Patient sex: M
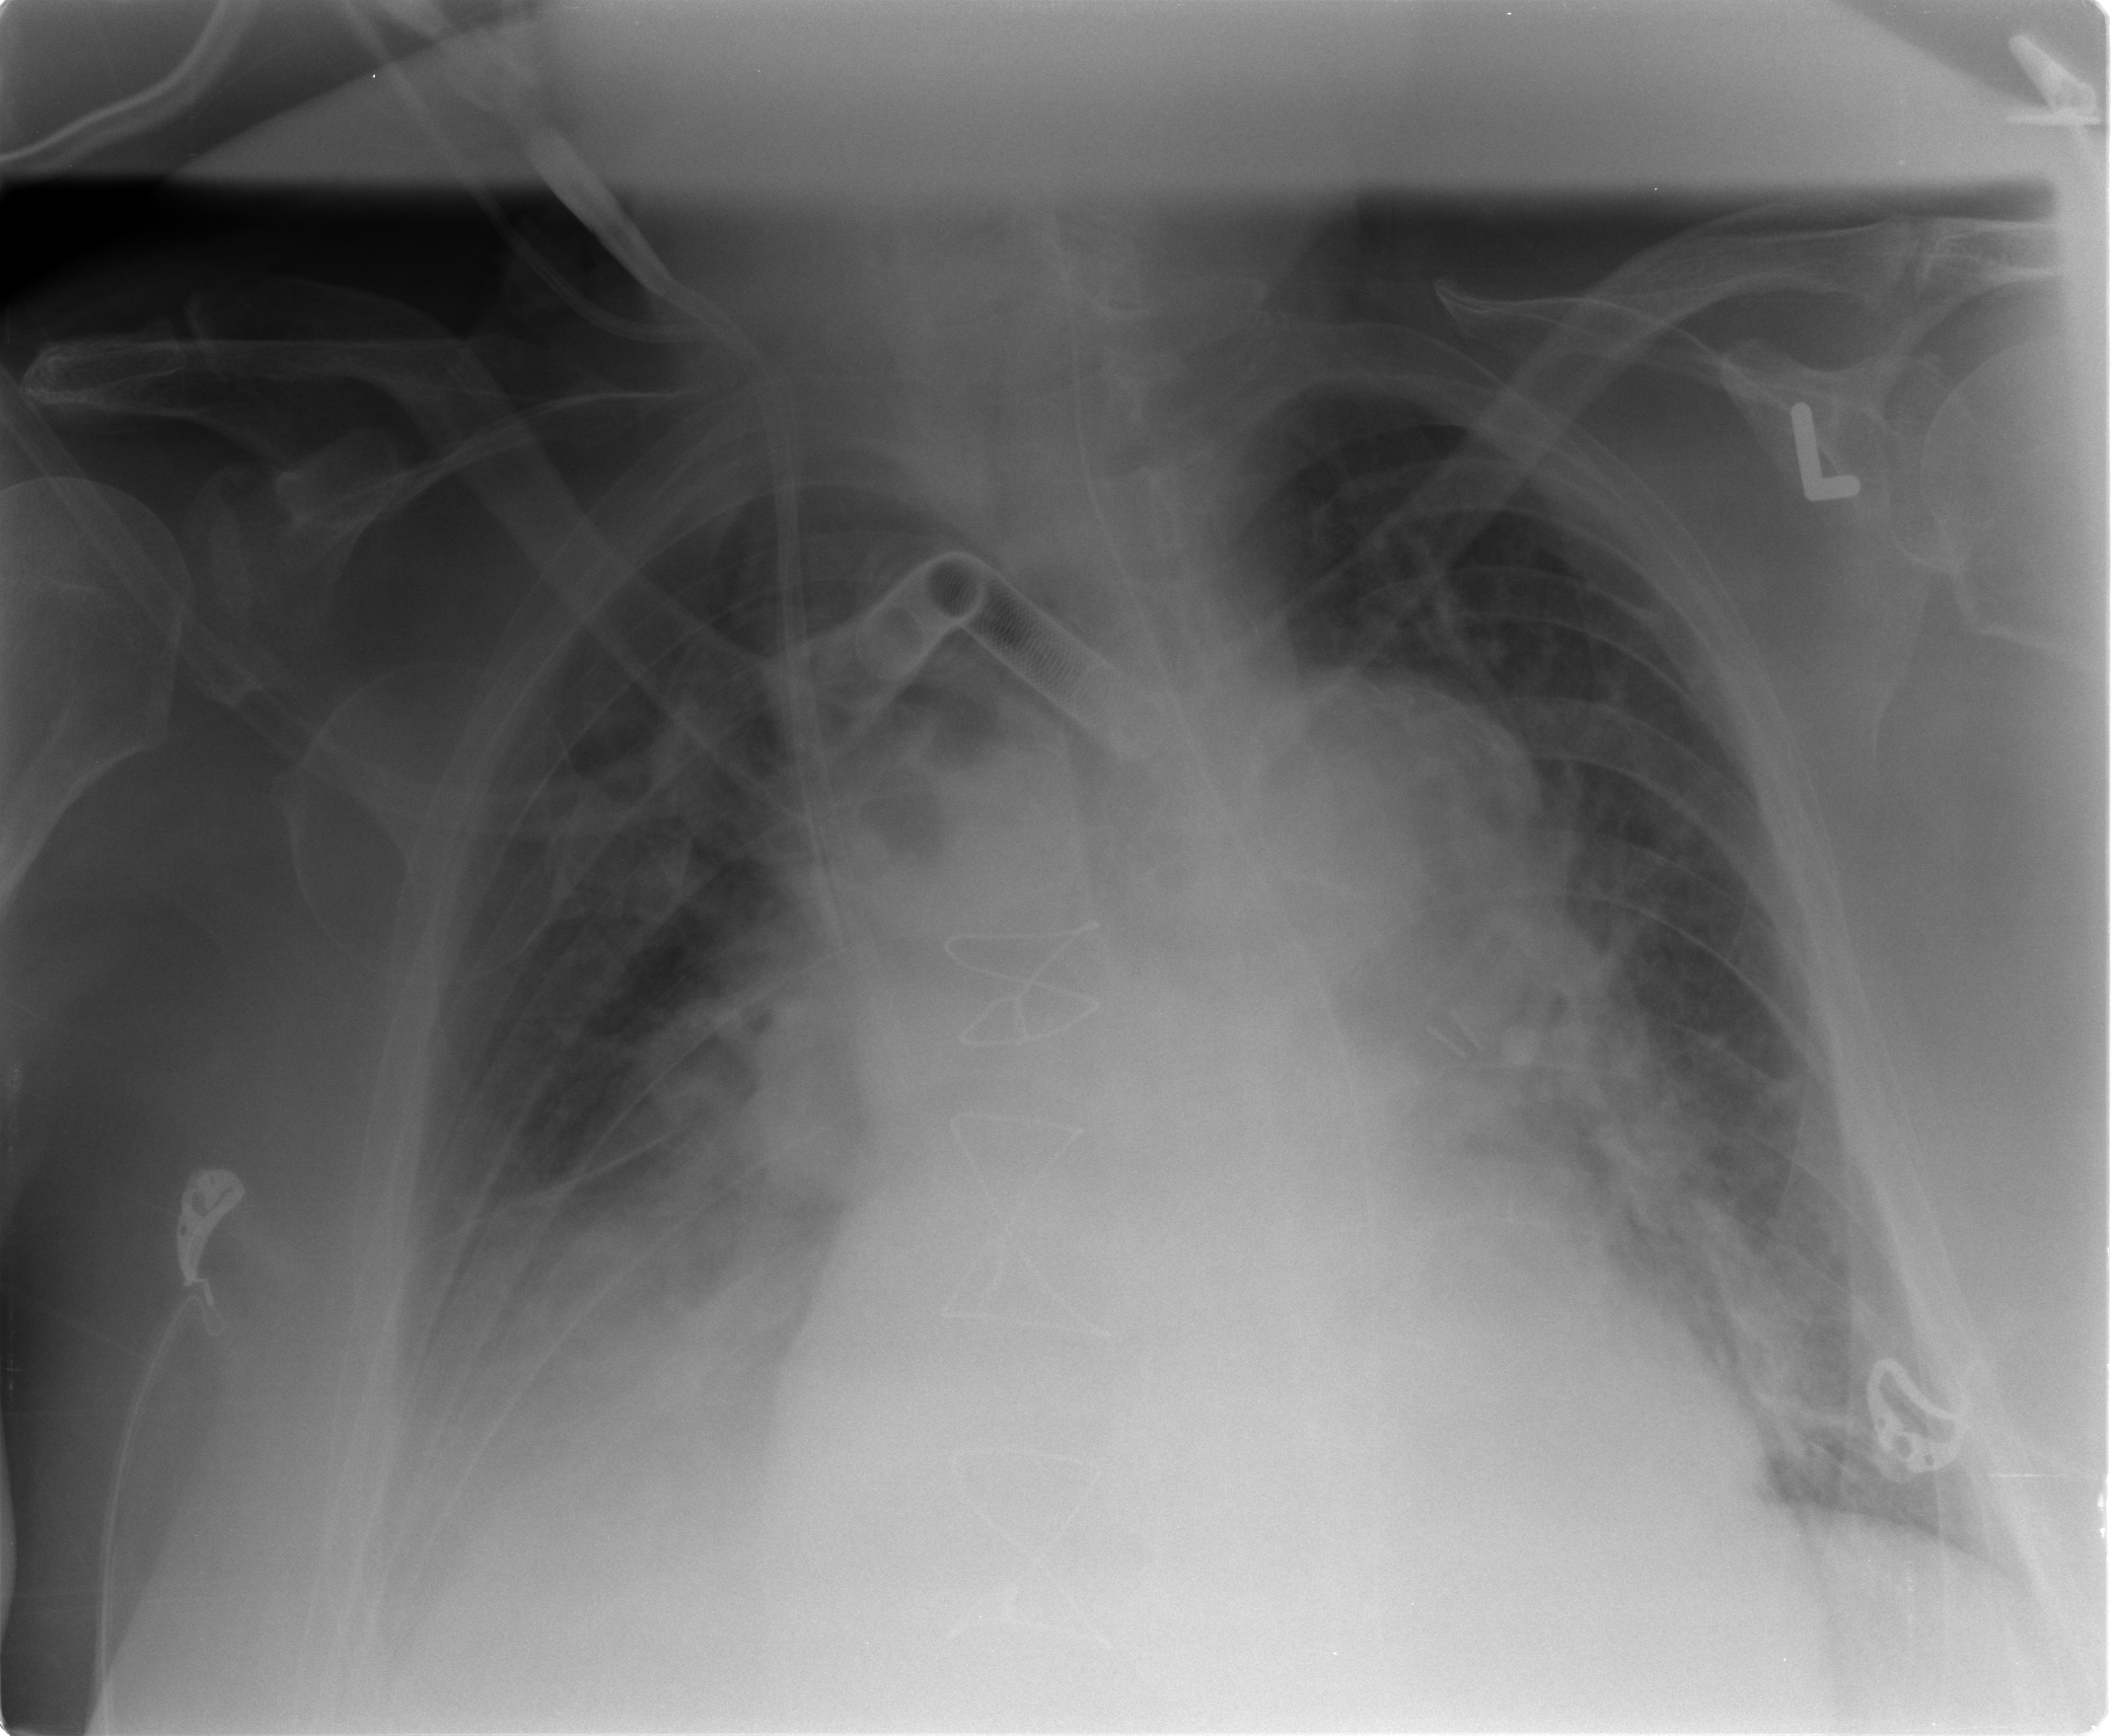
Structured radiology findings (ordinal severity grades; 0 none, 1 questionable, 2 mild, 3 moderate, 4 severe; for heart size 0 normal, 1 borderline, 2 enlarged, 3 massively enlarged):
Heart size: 2
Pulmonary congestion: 1
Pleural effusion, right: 3
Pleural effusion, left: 2
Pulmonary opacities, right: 2
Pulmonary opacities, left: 1
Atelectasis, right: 3
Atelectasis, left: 2